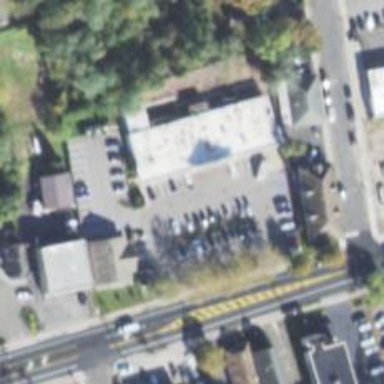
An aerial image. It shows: Supermarket.